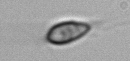
Label: Chrysochromulina